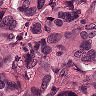
Metastatic tissue present: yes